Aerial crown-view tile of a tropical tree (Barro Colorado Island, Panama), acquired 20241216:
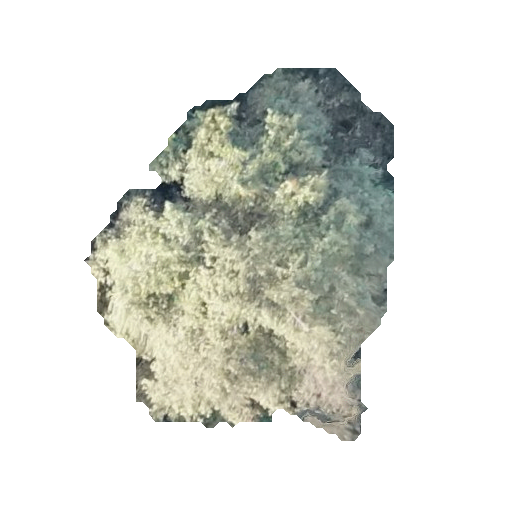
Species: Chrysophyllum cainito
GBIF accepted scientific name: Chrysophyllum cainito
Crown area: 120.262 m²